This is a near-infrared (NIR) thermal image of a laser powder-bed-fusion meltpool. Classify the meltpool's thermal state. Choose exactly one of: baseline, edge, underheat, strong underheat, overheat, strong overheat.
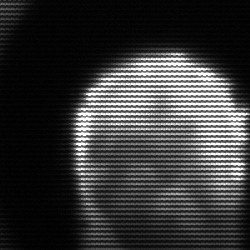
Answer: edge